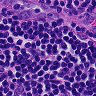
Metastatic tissue present: no